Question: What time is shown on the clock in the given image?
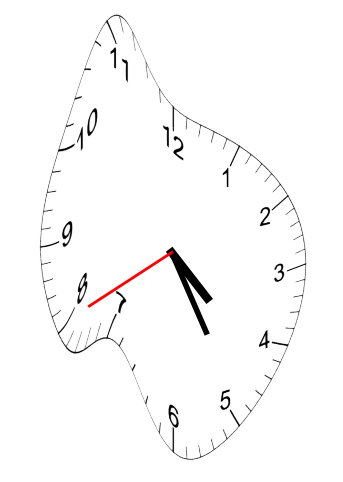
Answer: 04:24:40